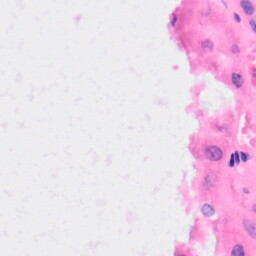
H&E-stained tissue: Kidney